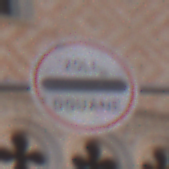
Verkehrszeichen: Zollstelle
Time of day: SunriseSunset
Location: Outdoor (Urban)
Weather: Clear
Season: NotSpecified
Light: Natural